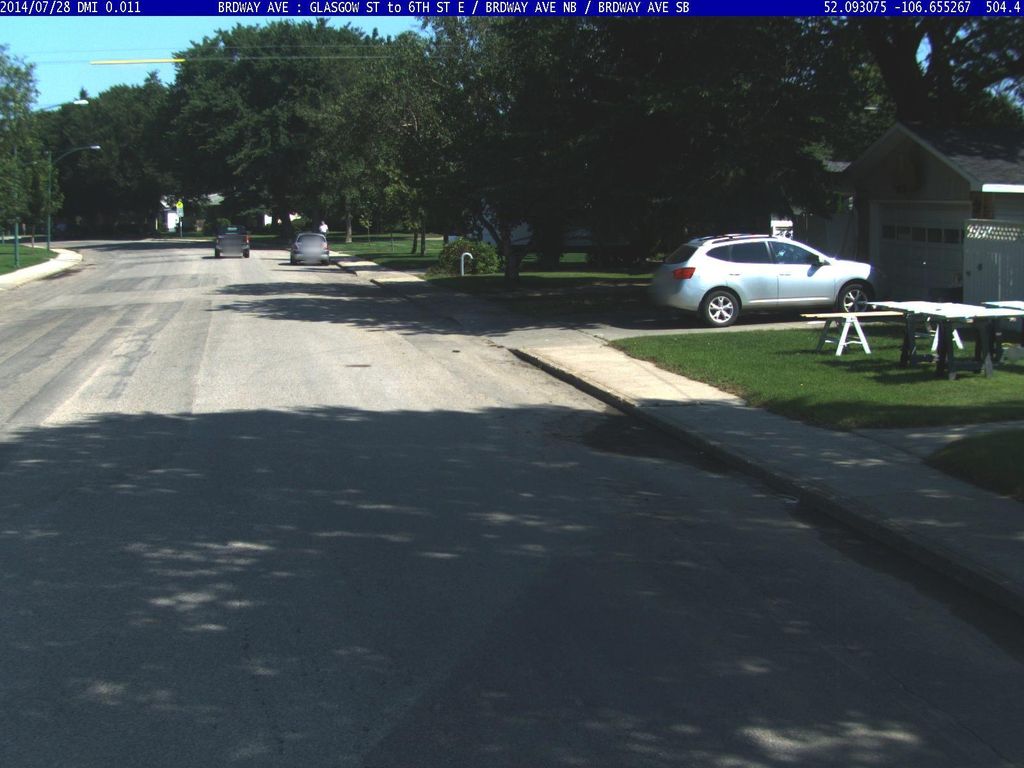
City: saskatoon